Interaction volume radius: 5 \u00c5
Interaction volume height: 25 \u00c5
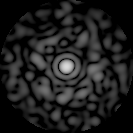
Disorder parameter: 0.8538